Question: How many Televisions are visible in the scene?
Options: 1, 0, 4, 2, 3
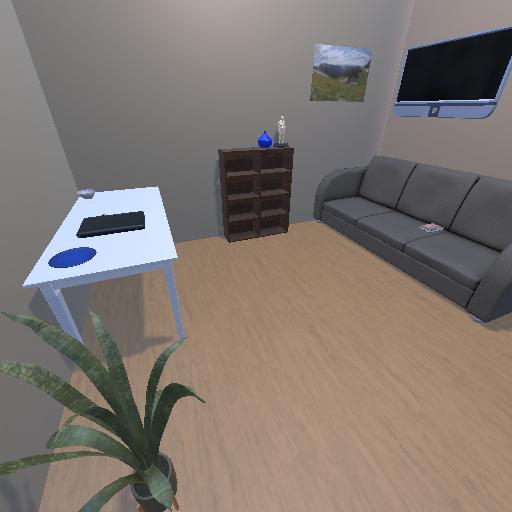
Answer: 1